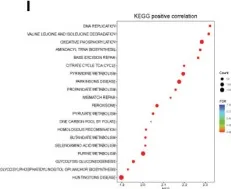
Overall survival (OS) analysis based on MECR expression. Kyoto encyclopedia of genes.
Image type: chart (chart)